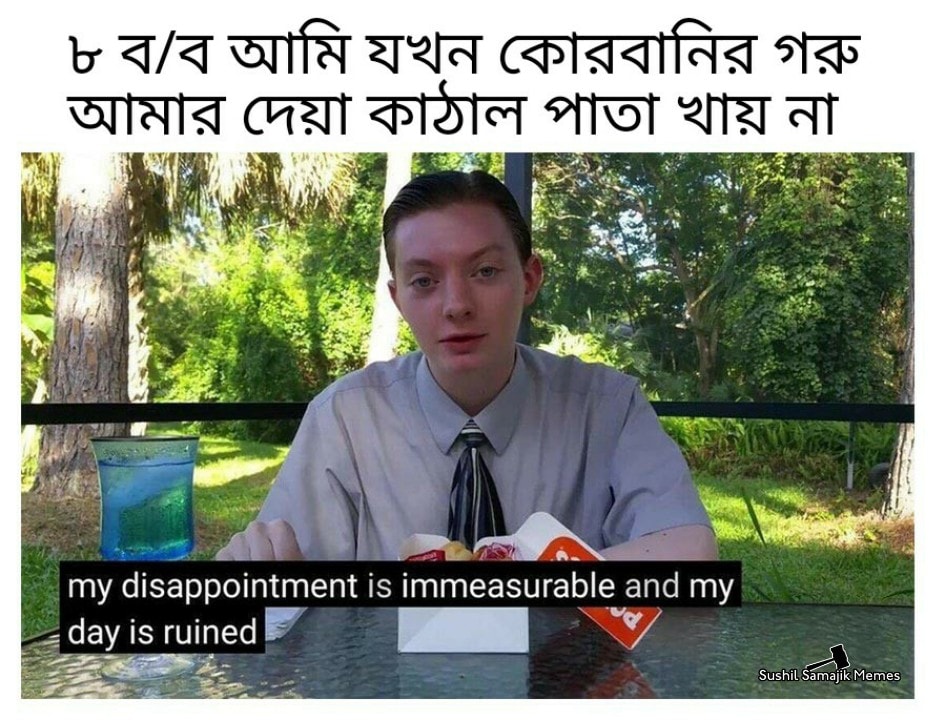
Caption: ৮ ব/ব আমি যখন কোরবানির গরু আমার দেয়া কাঁঠাল পাতা খায় না   my disappoinment is immeasurable and my day is ruined
Label: non-hate